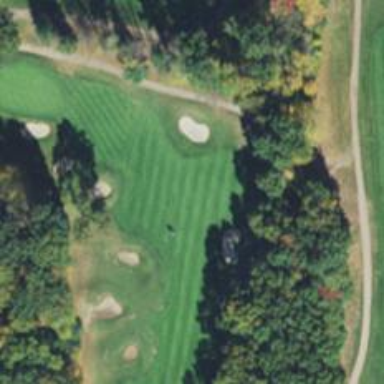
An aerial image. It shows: Golf hole.